Field crop: maize
Growth stage: 2
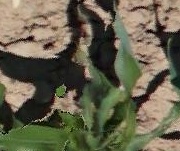
Species: maize